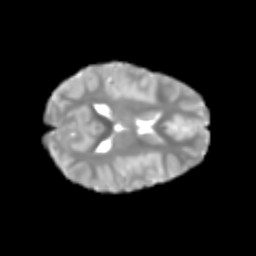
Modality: T2w
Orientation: axial
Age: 7
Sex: male
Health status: healthy